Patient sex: F
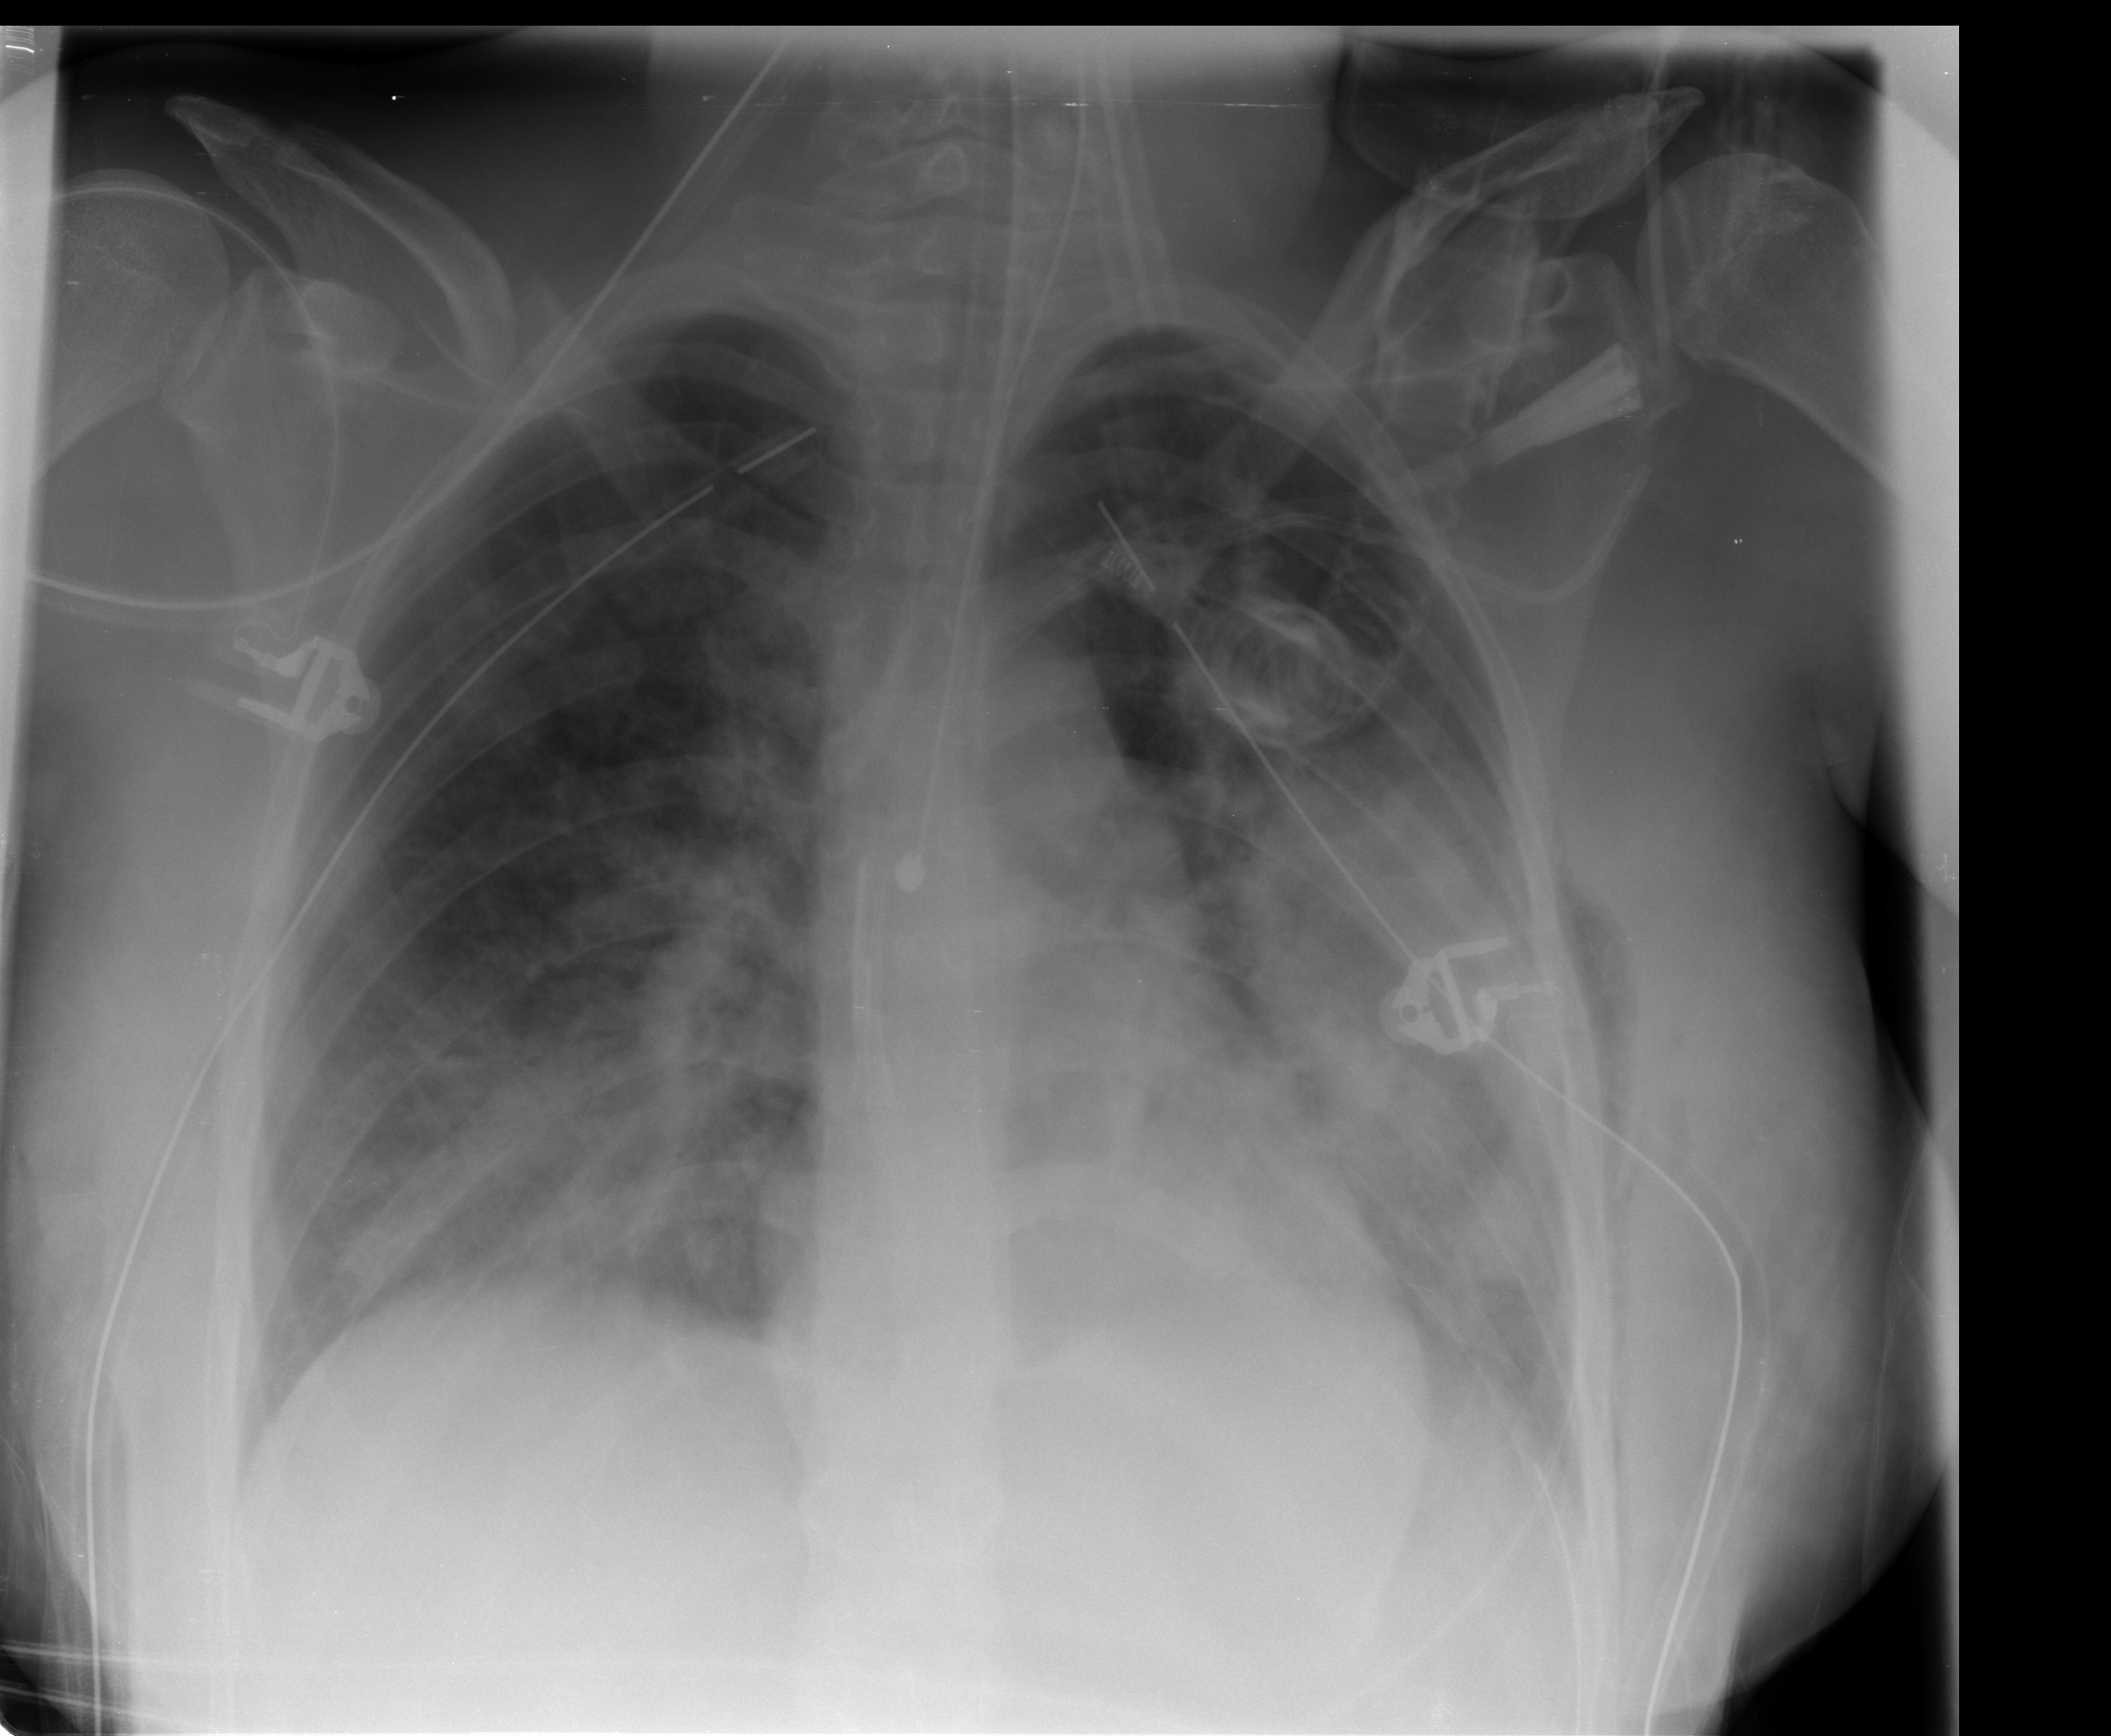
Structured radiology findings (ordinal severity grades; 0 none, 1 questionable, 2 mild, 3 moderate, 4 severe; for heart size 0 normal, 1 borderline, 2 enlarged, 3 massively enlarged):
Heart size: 0
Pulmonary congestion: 0
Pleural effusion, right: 0
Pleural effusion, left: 1
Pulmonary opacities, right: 2
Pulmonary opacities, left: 3
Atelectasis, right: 2
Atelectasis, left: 2